Aerial crown-view tile of a tropical tree (Barro Colorado Island, Panama), acquired 20250317:
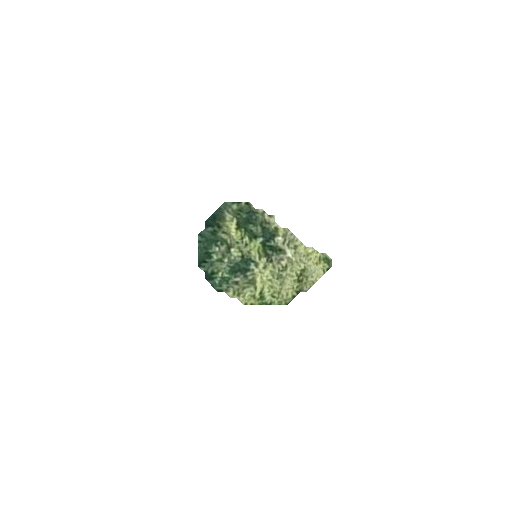
Species: Quararibea stenophylla
GBIF accepted scientific name: Quararibea stenophylla
Crown area: 13.605 m²